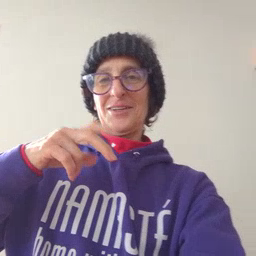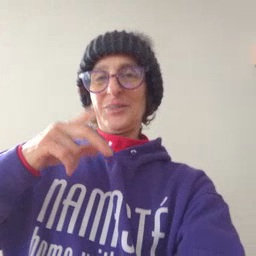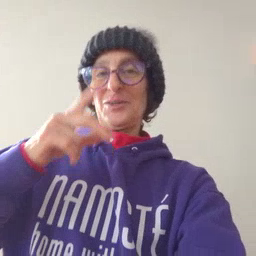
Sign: chair